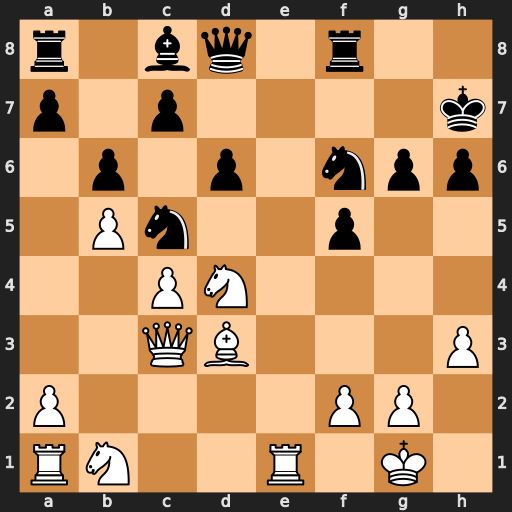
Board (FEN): r1bq1r2/p1p4k/1p1p1npp/1Pn2p2/2PN4/2QB3P/P4PP1/RN2R1K1
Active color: w
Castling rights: -
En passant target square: -
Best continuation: Nc6 Qd7 Re7+ Qxe7 Nxe7